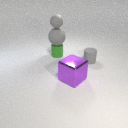
large gray rubber sphere below small gray rubber sphere